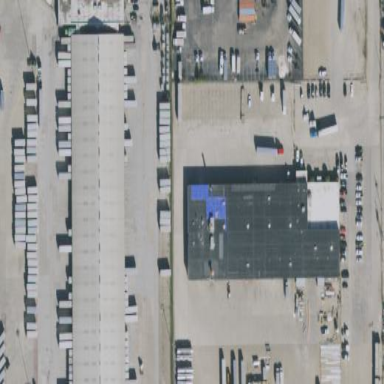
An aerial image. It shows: Car repair building.